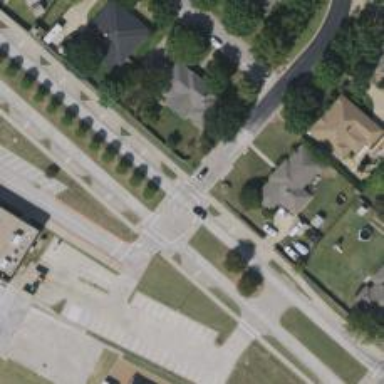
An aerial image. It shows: Marked crossing on footway.